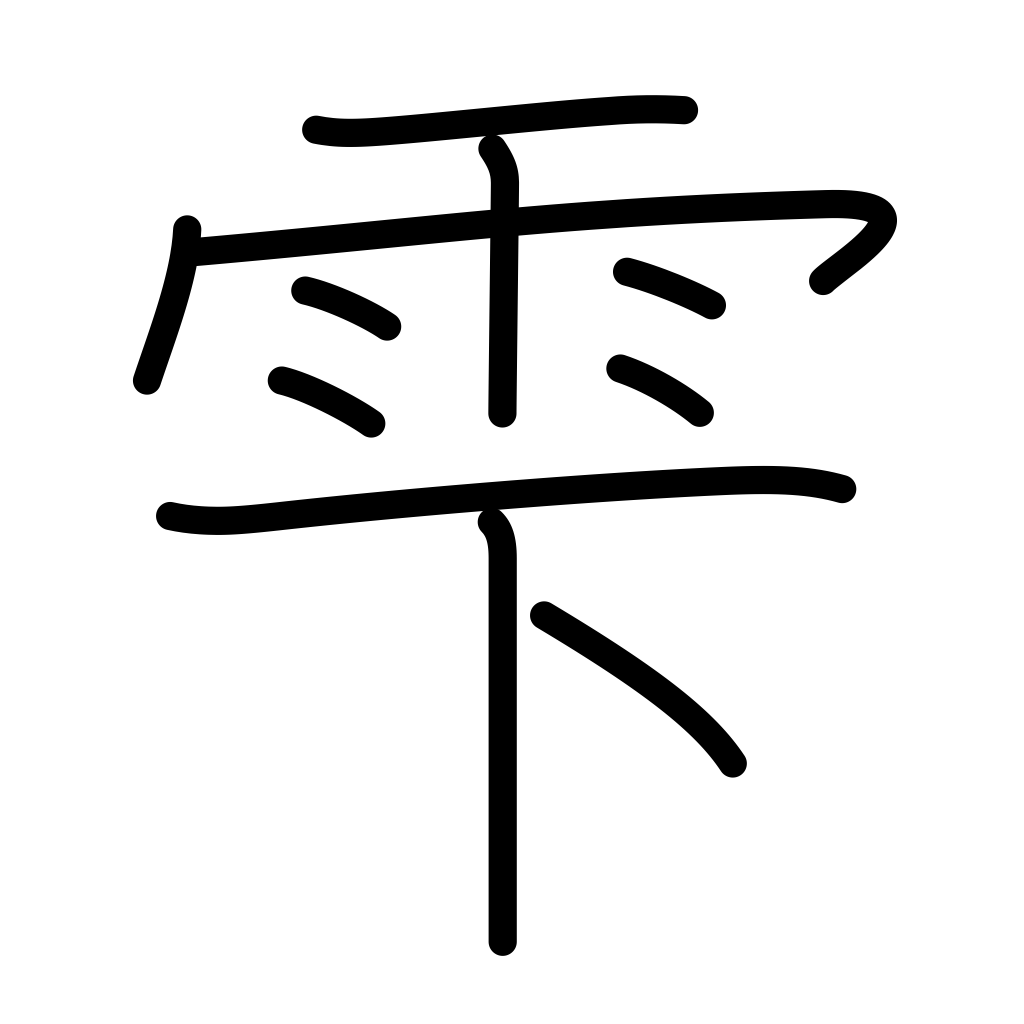
Meaning: drop, trickle, dripping